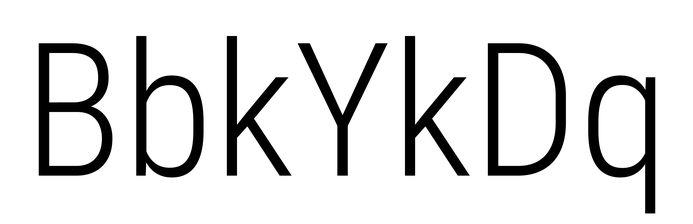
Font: Roboto_Condensed_Light